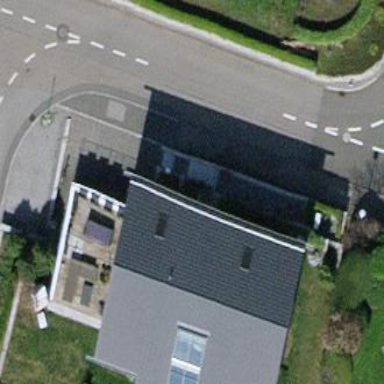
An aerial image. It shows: Detached building.